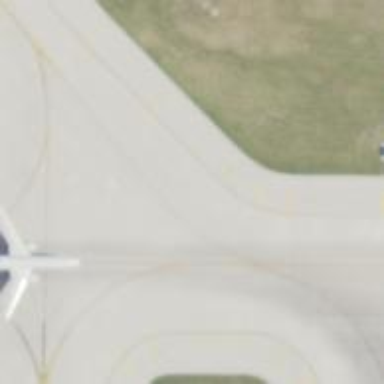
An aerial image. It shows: View of taxiway at the airport.